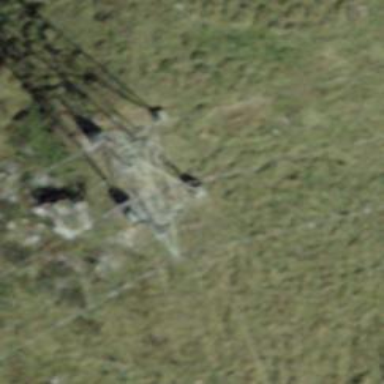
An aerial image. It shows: Power tower.